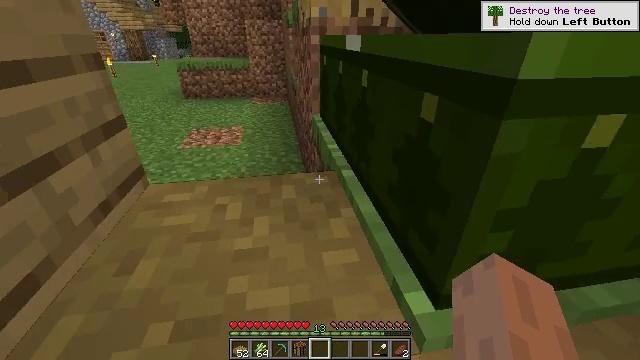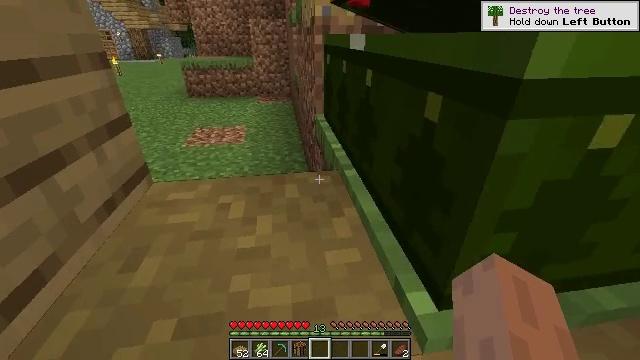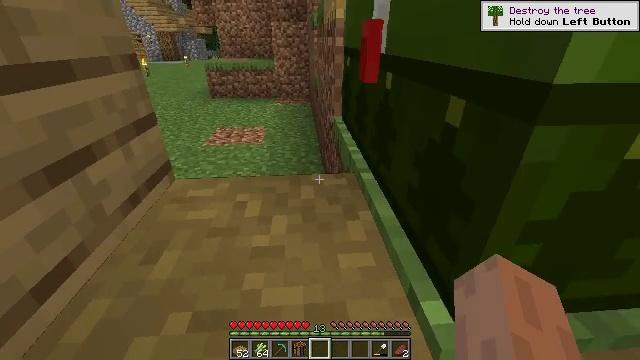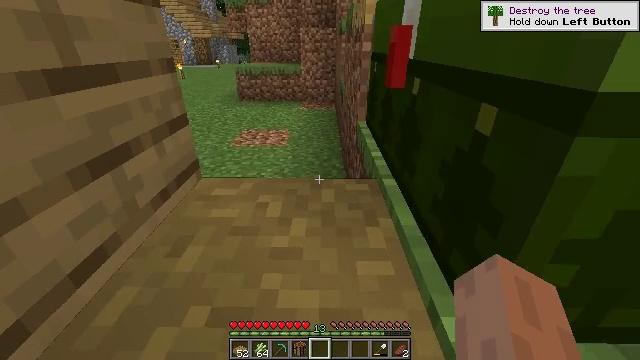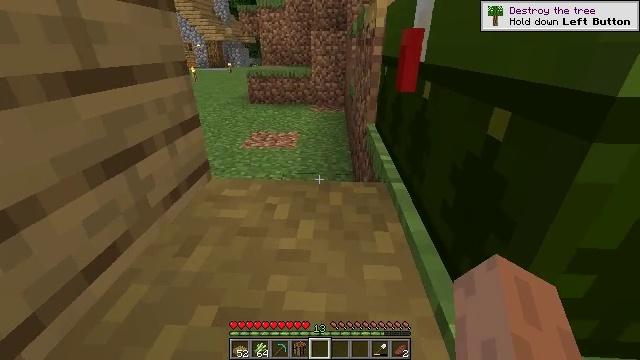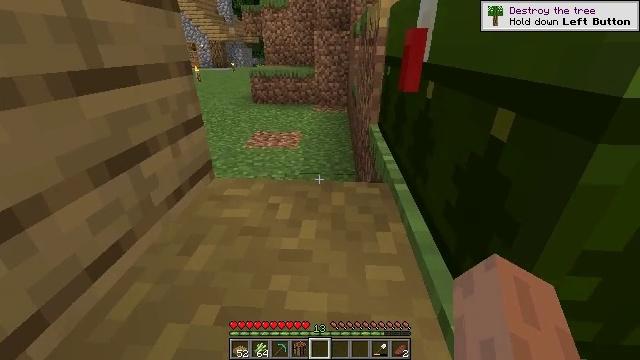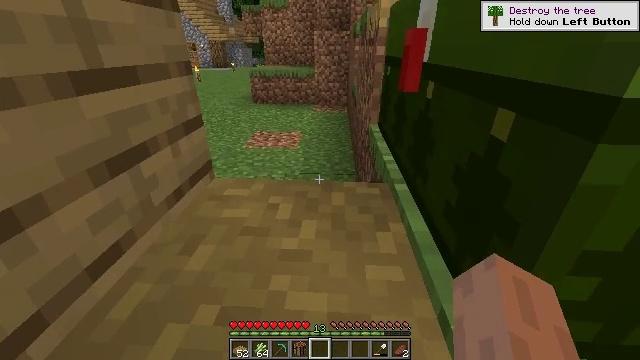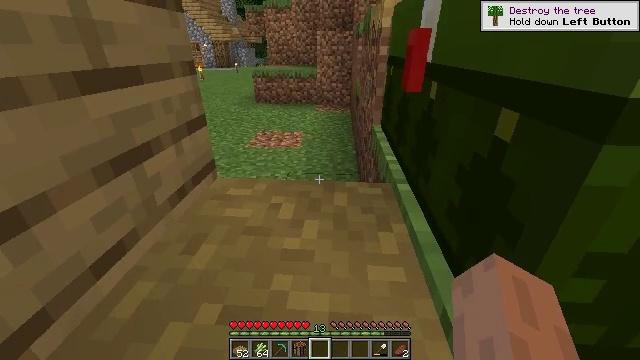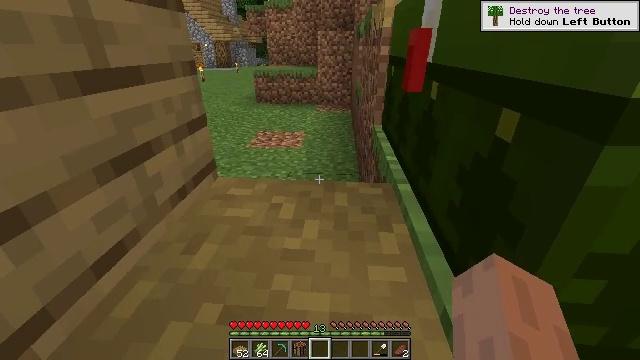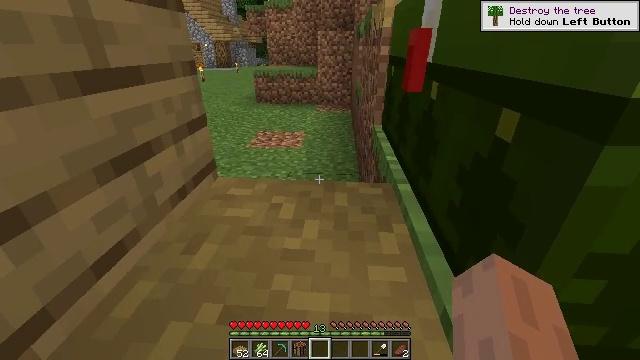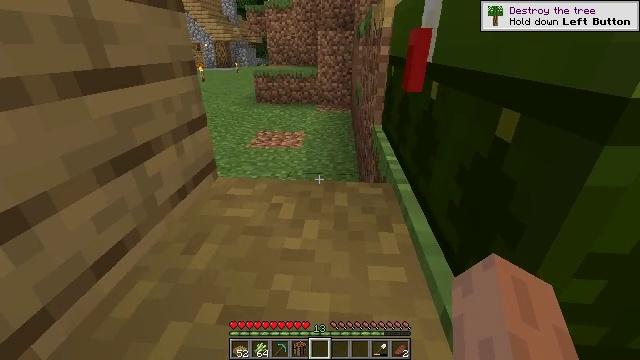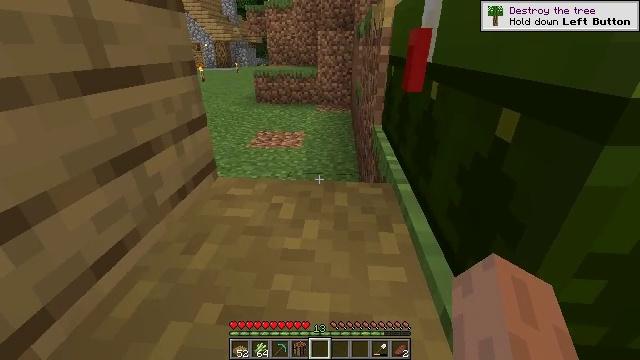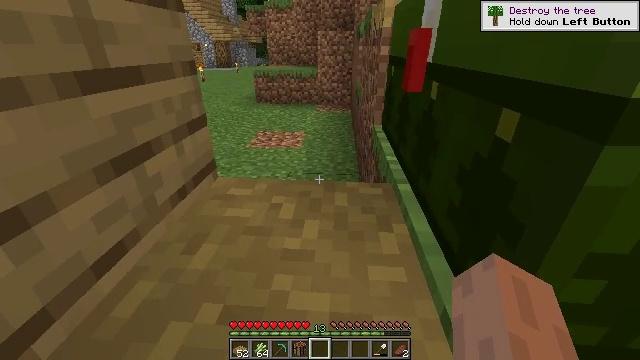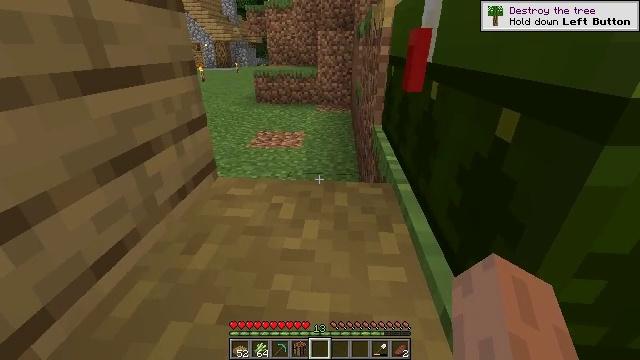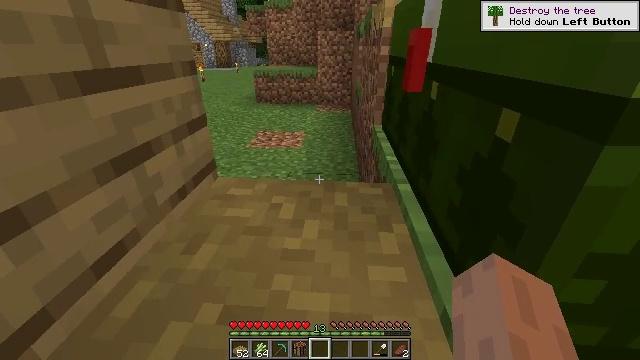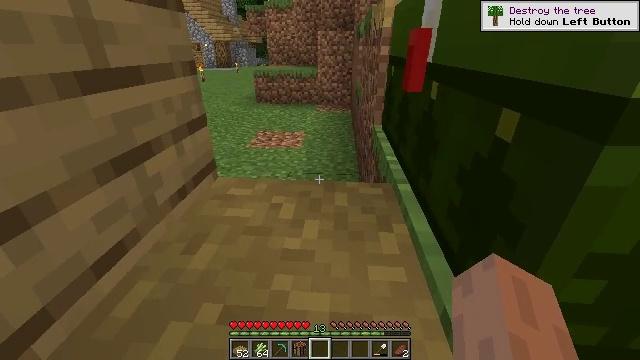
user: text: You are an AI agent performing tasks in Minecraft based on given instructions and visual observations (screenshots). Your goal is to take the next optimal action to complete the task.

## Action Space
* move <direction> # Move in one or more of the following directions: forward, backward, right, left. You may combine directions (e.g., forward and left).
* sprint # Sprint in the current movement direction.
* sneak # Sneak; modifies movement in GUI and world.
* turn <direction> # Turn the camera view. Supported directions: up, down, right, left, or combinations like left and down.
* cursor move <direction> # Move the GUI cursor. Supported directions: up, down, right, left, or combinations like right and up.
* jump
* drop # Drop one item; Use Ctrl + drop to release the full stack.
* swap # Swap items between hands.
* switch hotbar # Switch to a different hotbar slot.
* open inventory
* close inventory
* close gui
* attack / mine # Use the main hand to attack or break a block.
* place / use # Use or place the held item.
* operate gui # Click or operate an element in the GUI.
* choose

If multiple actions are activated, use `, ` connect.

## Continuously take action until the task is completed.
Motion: motion action
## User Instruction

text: Make a white carpet on the crafting table.
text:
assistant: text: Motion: no_op
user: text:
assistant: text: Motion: turn left
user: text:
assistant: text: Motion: turn left
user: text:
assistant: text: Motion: turn left
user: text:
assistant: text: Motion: no_op
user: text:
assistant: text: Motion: no_op
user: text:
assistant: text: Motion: no_op
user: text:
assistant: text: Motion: no_op
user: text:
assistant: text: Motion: no_op
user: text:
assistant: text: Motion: no_op
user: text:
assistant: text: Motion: no_op
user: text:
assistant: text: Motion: no_op
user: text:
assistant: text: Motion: no_op
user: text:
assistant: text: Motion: sprint
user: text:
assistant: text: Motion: sprint
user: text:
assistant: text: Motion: sprint
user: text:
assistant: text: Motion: sprint
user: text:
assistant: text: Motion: sprint
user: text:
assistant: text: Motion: move forward, sprint
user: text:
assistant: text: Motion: move forward, sprint
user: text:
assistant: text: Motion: move forward, sprint
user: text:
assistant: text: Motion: move forward, sprint
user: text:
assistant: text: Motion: move forward, sprint, jump
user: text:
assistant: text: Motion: move forward, sprint, jump
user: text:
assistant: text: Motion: move forward, sprint, jump
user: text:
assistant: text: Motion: move forward, sprint, jump
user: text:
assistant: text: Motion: move forward, sprint, jump
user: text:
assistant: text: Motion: move forward, sprint, jump
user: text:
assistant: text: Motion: move forward, sprint, turn left
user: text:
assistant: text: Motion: move forward, sprint, turn left